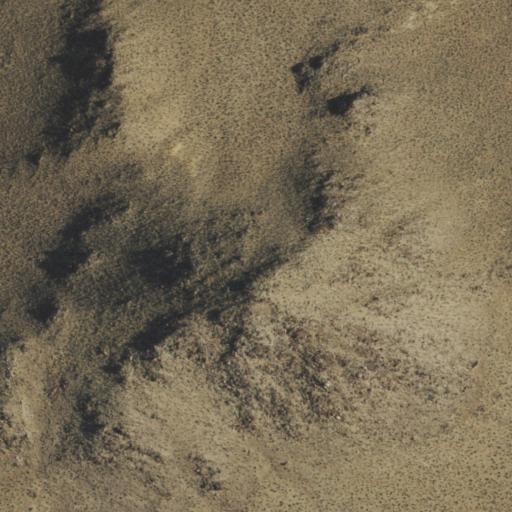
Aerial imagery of mountain in Nevada named Twin Buttes containing only shrub